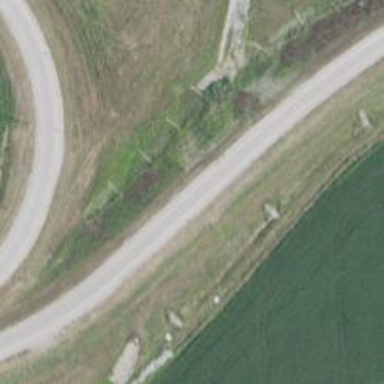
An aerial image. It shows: Trunk link highway.